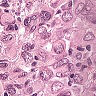
Metastatic tissue present: yes